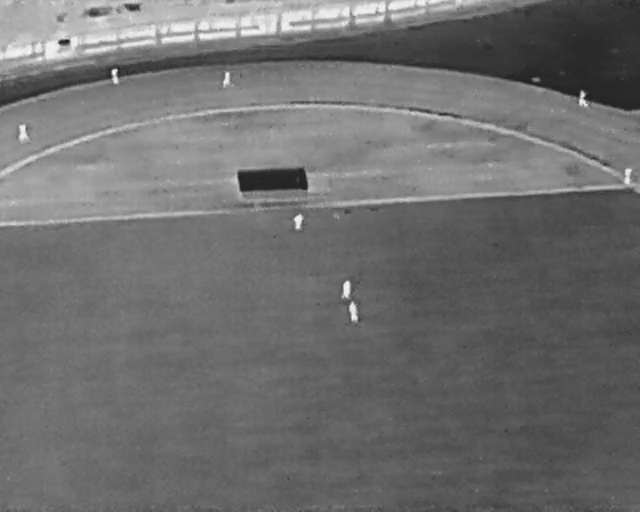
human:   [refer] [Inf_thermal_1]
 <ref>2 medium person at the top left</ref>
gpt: <box>[[2, 24, 5, 27, 2], [16, 13, 19, 15, 2]]</box>

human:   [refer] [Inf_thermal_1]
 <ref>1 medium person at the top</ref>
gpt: <box>[[33, 14, 36, 16, 2]]</box>

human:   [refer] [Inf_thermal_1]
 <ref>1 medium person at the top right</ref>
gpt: <box>[[89, 18, 92, 20, 2]]</box>

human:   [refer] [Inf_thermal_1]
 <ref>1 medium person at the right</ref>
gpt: <box>[[96, 33, 99, 35, 2]]</box>

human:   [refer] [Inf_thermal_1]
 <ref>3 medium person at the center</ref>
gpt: <box>[[53, 59, 56, 61, 2], [52, 55, 55, 57, 2], [45, 42, 48, 44, 2]]</box>